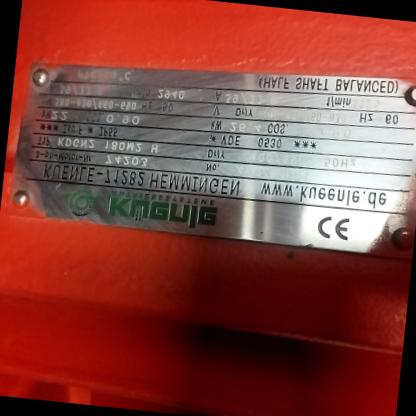
Klasa: tabliczka-znamionowa